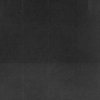
Label: dusty